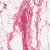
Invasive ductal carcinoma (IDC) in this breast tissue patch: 0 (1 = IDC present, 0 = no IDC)